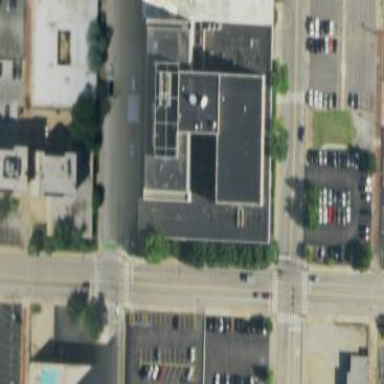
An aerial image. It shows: Commercial building.